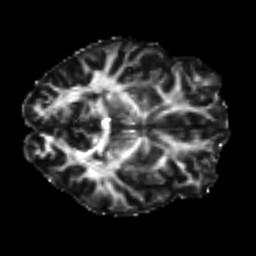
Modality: FA
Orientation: axial
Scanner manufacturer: siemens
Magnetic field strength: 3 T
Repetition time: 9.6 s
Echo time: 0.077 s